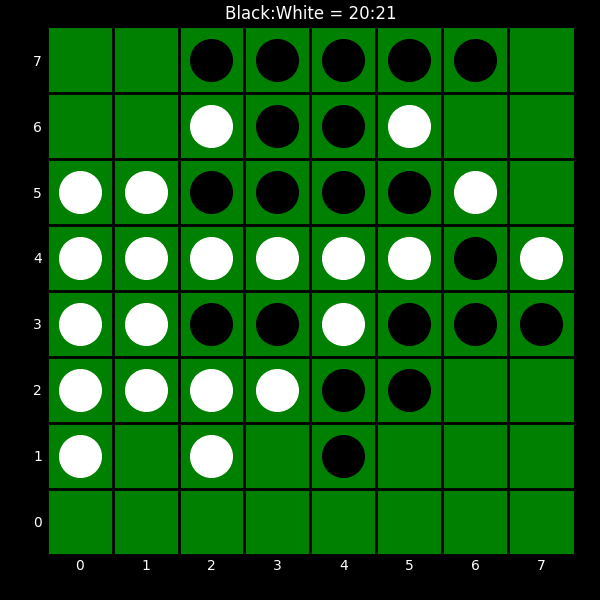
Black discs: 20
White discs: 21